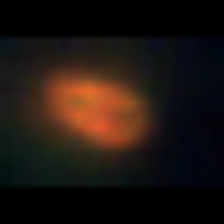
Taxon: Unknown_phyto
Group: Unknown